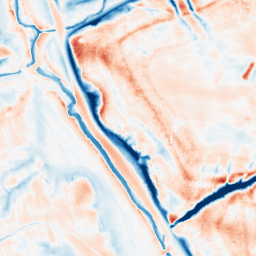
Category: edge_preserving
Decomposition family: guided
Decomposition parameters: radius: 8
eps: 1
Upsampling method: cubic_mitchell
Upsampling parameters: scale: 8
Upsampling scale: 8